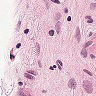
Metastatic tissue present: yes